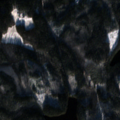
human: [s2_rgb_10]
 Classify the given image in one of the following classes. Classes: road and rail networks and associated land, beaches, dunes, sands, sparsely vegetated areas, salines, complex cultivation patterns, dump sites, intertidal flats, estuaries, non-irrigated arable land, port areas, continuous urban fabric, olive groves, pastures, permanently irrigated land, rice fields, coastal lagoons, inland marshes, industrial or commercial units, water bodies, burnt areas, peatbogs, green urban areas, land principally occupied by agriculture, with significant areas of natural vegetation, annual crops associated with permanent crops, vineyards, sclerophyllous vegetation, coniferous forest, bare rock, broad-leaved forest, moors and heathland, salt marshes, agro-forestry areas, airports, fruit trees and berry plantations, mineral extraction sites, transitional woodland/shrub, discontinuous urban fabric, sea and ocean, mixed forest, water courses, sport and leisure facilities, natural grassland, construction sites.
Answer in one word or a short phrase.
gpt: coniferous forest, mixed forest, transitional woodland/shrub